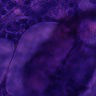
Metastatic tissue present: no